Question: Hopefully this is a relatively easy question for someone to be able to help me with. I am a newbie to SAS (and programming).
I have a dataset that has numerous variables each measuring time spent at different activities, with approx. 18,000 unique entries.
I need to get the percentage that each of these variables contribute to the total amount of time spent. I know how to do this just not how to make SAS do it.
Here is a screenshot of some of the variables along with the total at the far right. Please let me know if you need anything else.

DomPazz and momo1644 both contributed useful solutions which are contributing to my understanding of SAS. However both solutions covered doing this on a row by row basis suggesting I was unclear about what I am actually trying to achieve. I am trying to get a total for each of the variables and then find the percentage that that total contributes to the overall total. If I was doing this 'by hand' it would be v1_total/overall-total * 100/1.
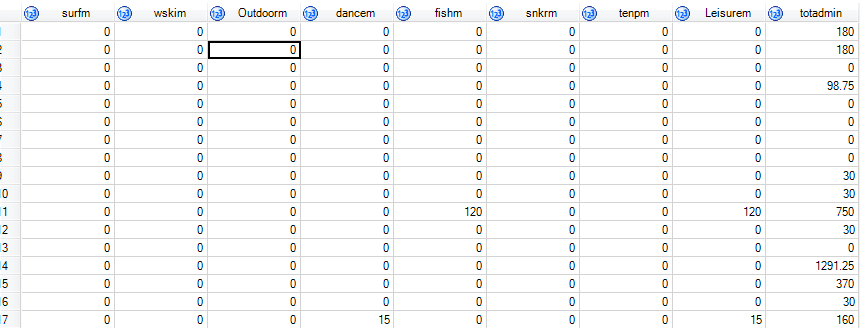
Answer: You need to calculate the row total, calculate all column totals then drive the percentage. The previous answers were calculating the Row totals only.
SAS Code:
'''
data have;
input surfm wskim Outdoorm dancem fishm snkrm tenpm Leisurem totadmin;
datalines;
0 0 0 0 0 0 0 0 180
0 0 0 0 0 0 0 0 180
0 0 0 0 0 0 0 0 0
0 0 0 0 0 0 0 0 98.75
0 0 0 0 0 0 0 0 0
0 0 0 0 0 0 0 0 0
0 0 0 0 0 0 0 0 0
0 0 0 0 0 0 0 0 0
0 0 0 0 0 0 0 0 30
0 0 0 0 0 0 0 0 30
0 0 0 0 120 0 0 120 750
0 0 0 0 0 0 0 0 30
0 0 0 0 0 0 0 0 0
0 0 0 0 0 0 0 0 1291.25
0 0 0 0 0 0 0 0 370
0 0 0 15 0 0 0 15 160
;
RUN;
/*Calculate Total time per Row*/
data row_totals;
set have;
total= surfm + wskim + Outdoorm + dancem + fishm + snkrm + tenpm + Leisurem + totadmin;
run;
/*Calcualte Percentages*/
proc sql;
create table want as
select
sum(surfm)/sum(total) format=percent10.2 as surfm,
sum(wskim)/sum(total) format=percent10.2 as wskim,
sum(Outdoorm)/sum(total) format=percent10.2 as Outdoorm,
sum(dancem)/sum(total) format=percent10.2 as dancem,
sum(fishm)/sum(total) format=percent10.2 as fishm,
sum(snkrm)/sum(total) format=percent10.2 as snkrm,
sum(tenpm)/sum(total) format=percent10.2 as tenpm,
sum(Leisurem)/sum(total) format=percent10.2 as Leisurem,
sum(totadmin)/sum(total) format=percent10.2 as totadmin,
sum(total) as total
from row_totals
;
quit;
'''
Output:
<URL>
'''
surfm=0.00% wskim=0.00% Outdoorm=0.00% dancem=0.44% fishm=3.54% snkrm=0.00% tenpm=0.00% Leisurem=3.98% totadmin=92.04% total=3390
'''